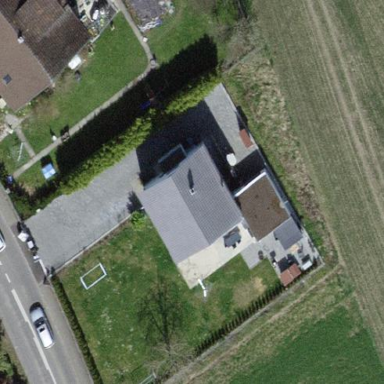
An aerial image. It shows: Detached building.